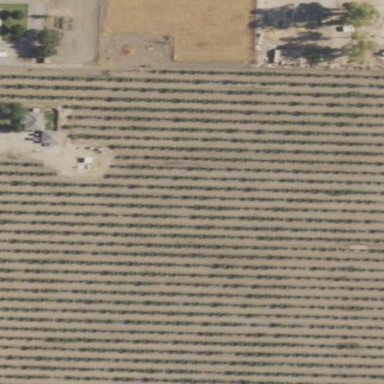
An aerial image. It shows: Orchard.